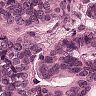
Metastatic tissue present: yes